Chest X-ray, PA view. Patient: 45 years old, sex F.
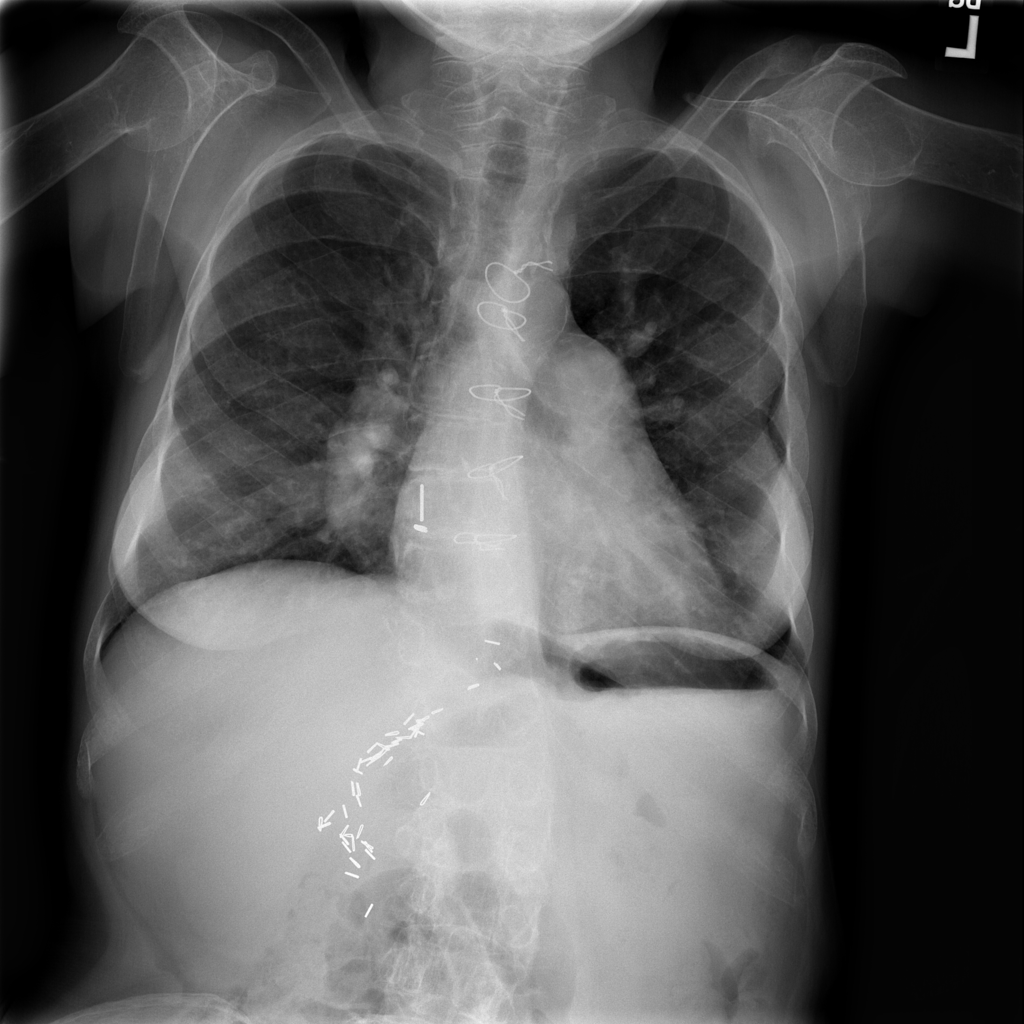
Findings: Cardiomegaly